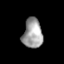
Tissue: lung
Cell type: Others
Senescence score: 0.2338
Nuclear area (px): 568
Mean DAPI intensity: 159.252